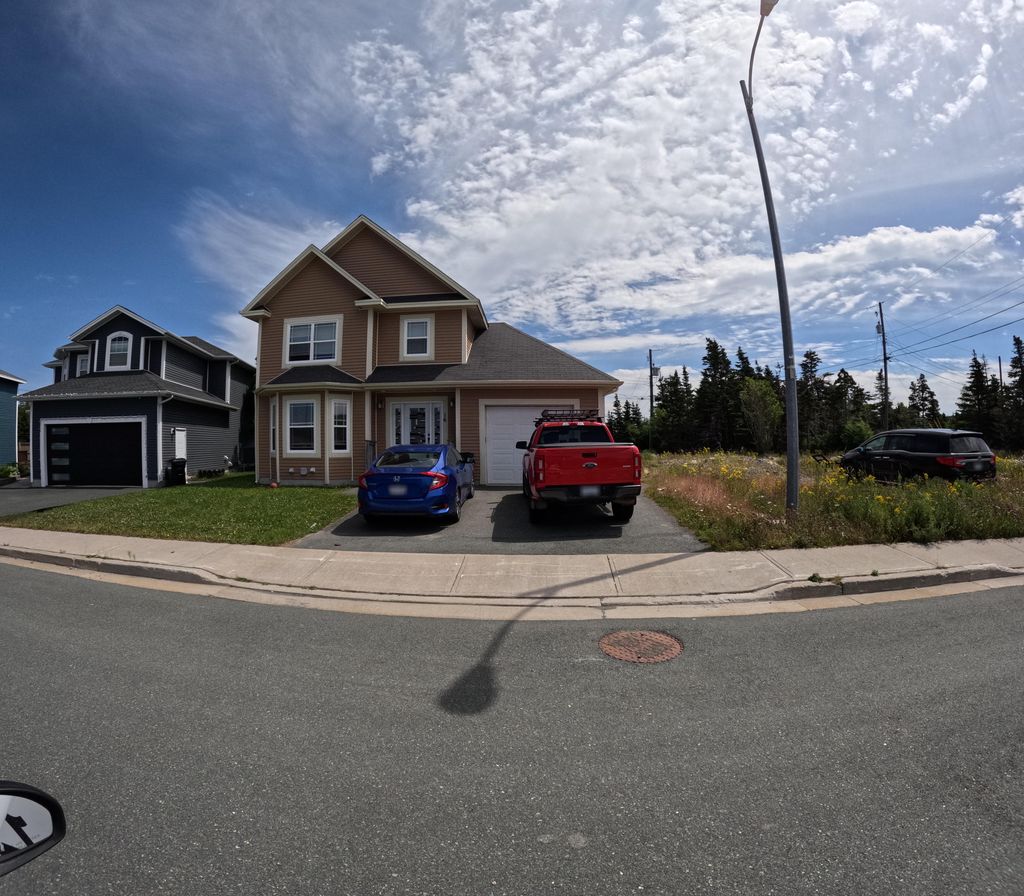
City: st_johns